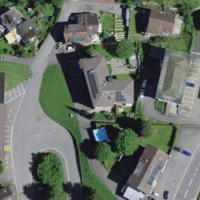
EUNIS habitat code: 54
Species observed at this site:
Lapsana communis
Bistorta vivipara